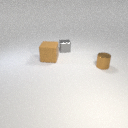
small brown metal cylinder to the right of small gray metal cube